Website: walmart
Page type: order-returns
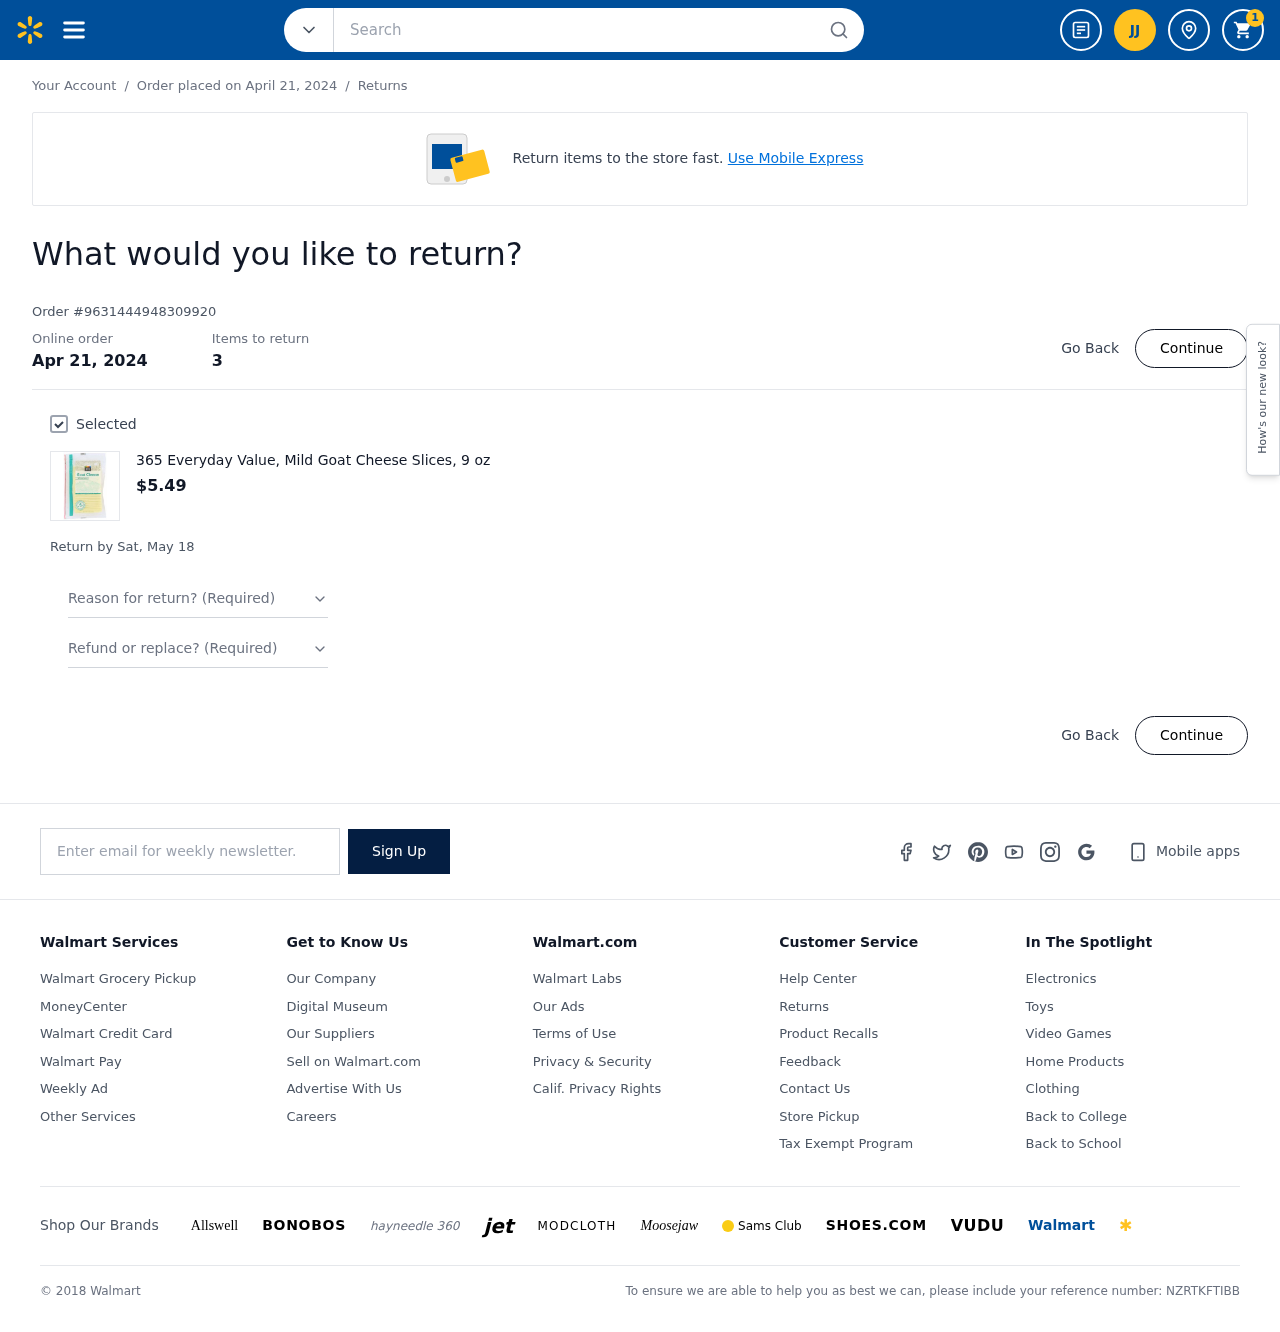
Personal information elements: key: PII_EMAIL
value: jose_jones@yahoo.com
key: PII_INITIALS
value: JJ
Product elements: key: PRODUCT1_NAME
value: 365 Everyday Value, Mild Goat Cheese Slices, 9 oz
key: PRODUCT1_PRICE
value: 5.49
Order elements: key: ORDER_NUM_ITEMS
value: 1
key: ORDER_DATE
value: Order placed on April 21, 2024
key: ORDER_DATE
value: Apr 21, 2024
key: ORDER_ID
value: Order #9631444948309920
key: ORDER_NUM_ITEMS
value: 3
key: ORDER_RETURN_BY_DATE
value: Return by Sat, May 18
Search elements: key: HEADER_SEARCH
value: Search